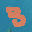
Label: 3